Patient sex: M
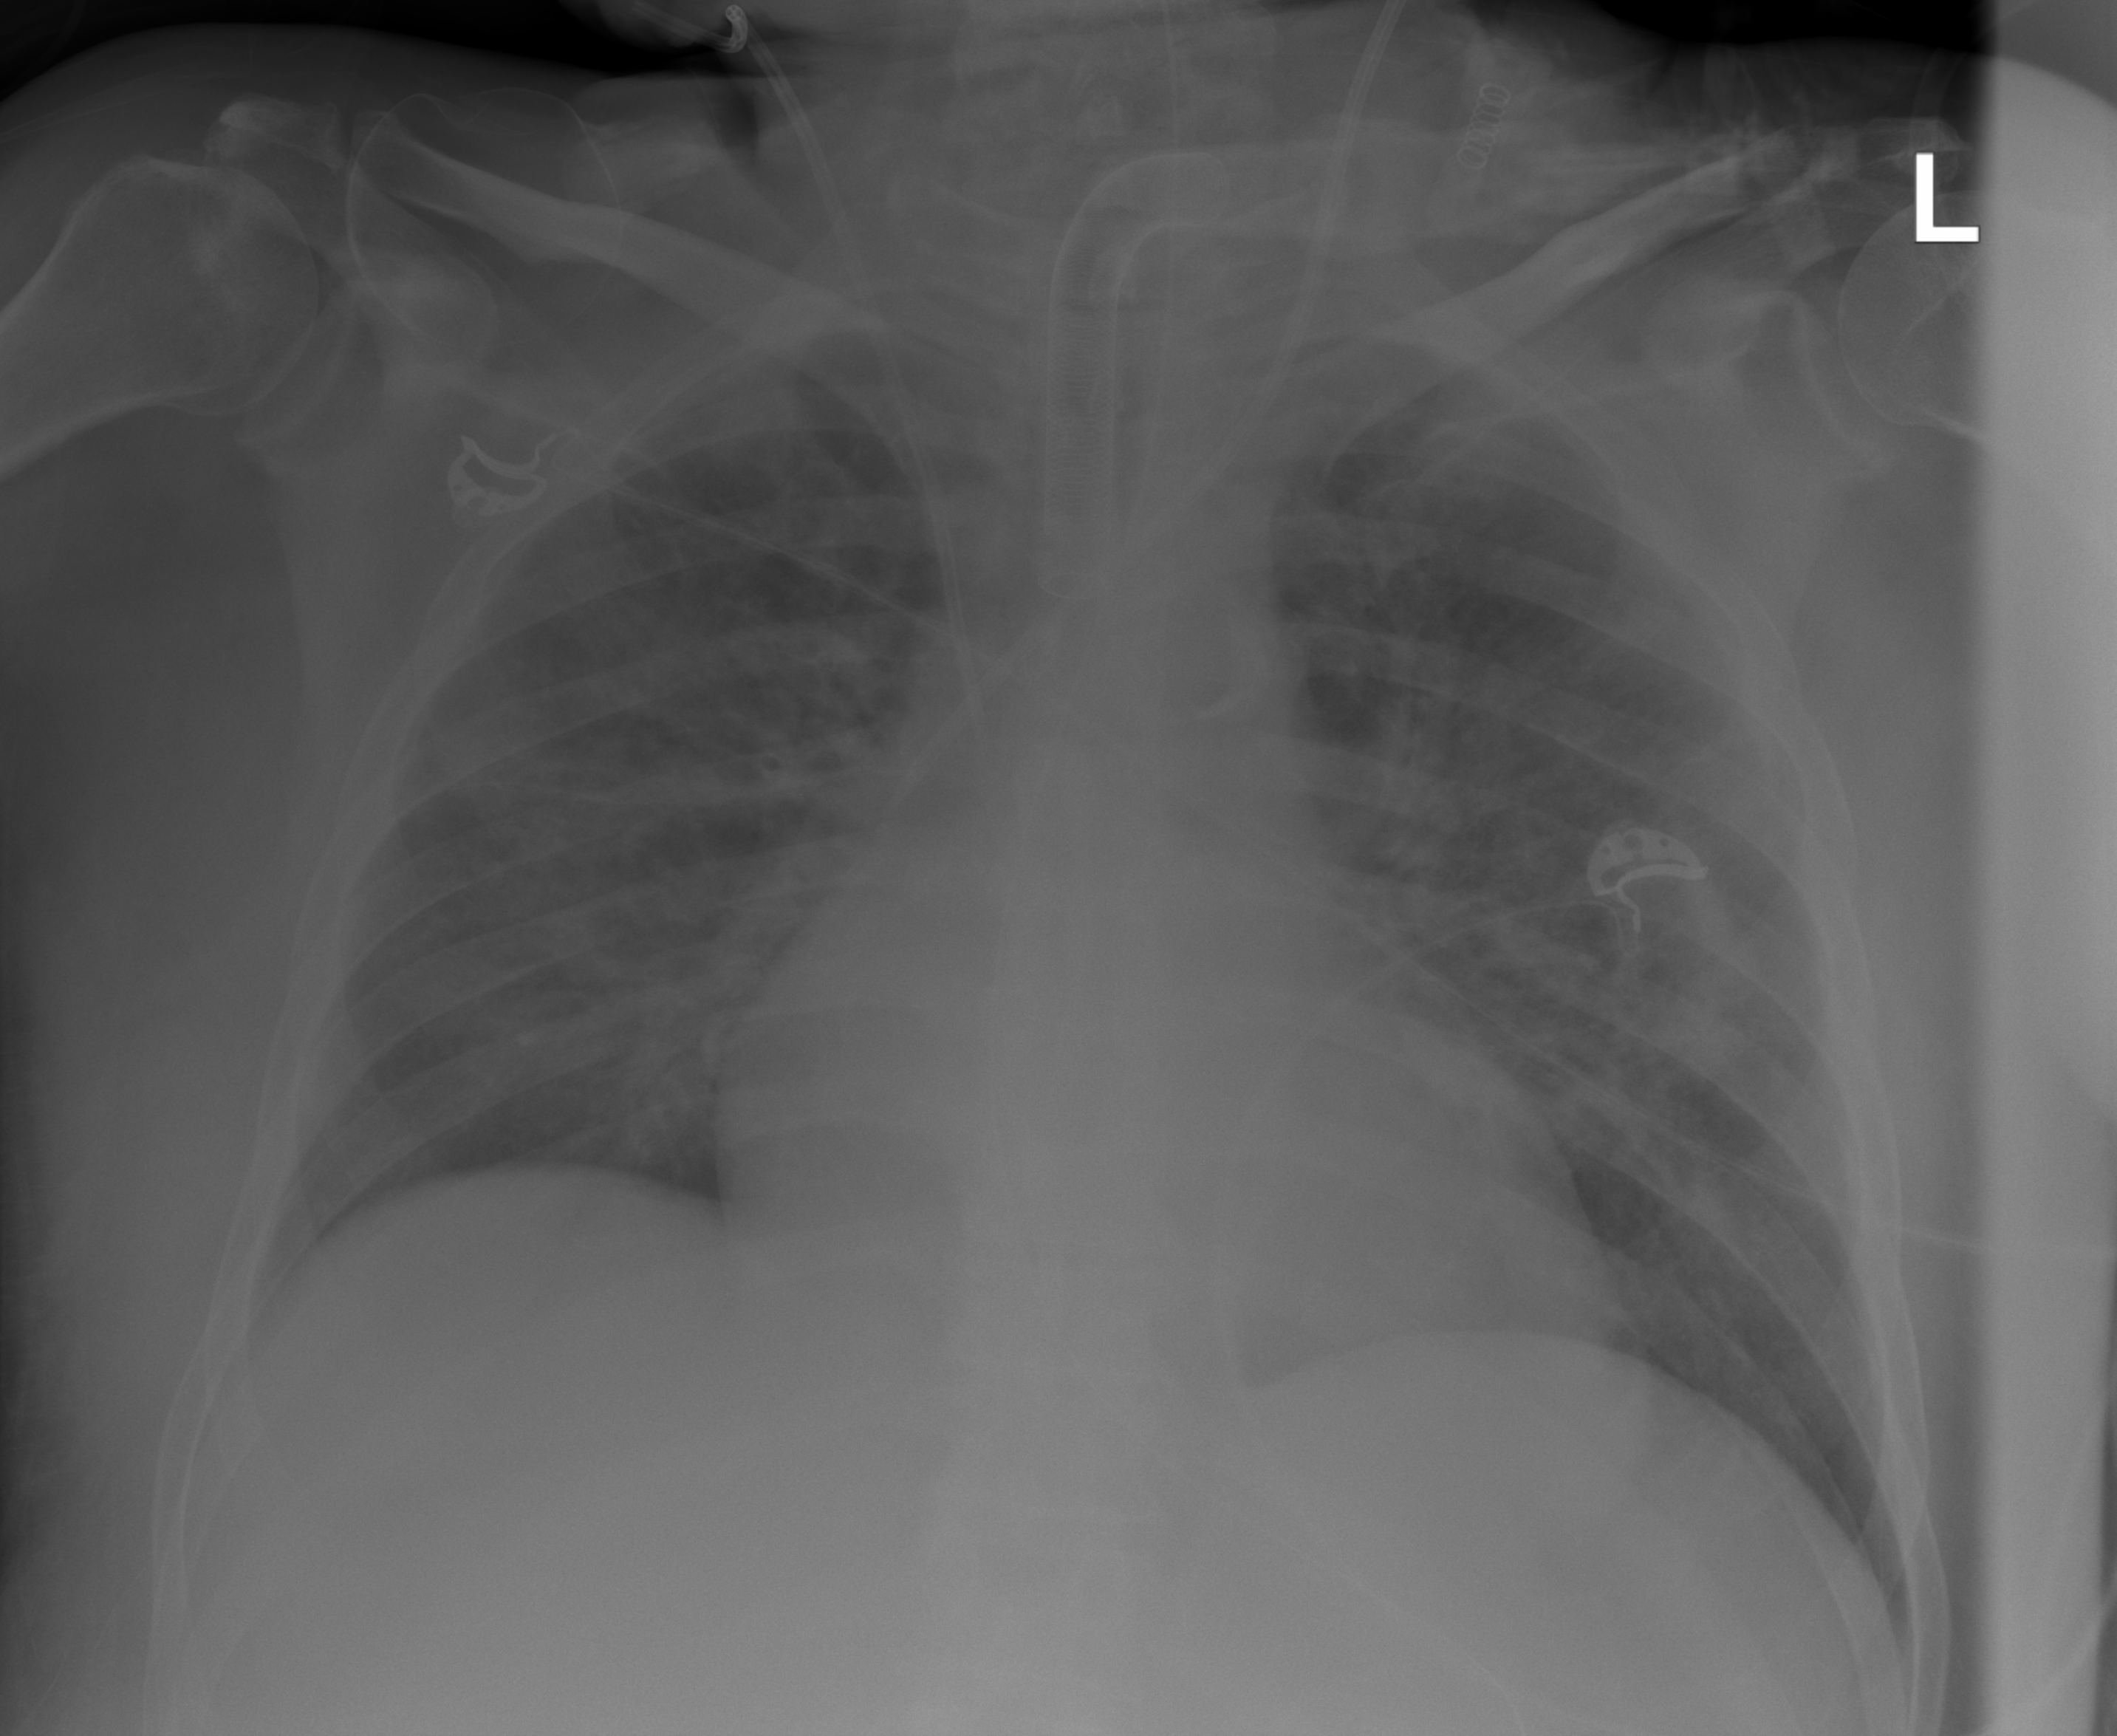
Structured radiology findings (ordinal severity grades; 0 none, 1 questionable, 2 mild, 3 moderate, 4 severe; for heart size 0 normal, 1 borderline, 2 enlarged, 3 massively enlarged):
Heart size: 2
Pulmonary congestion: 2
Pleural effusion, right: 0
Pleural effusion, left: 0
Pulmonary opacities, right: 2
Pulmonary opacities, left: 2
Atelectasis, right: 0
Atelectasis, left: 0